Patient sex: M
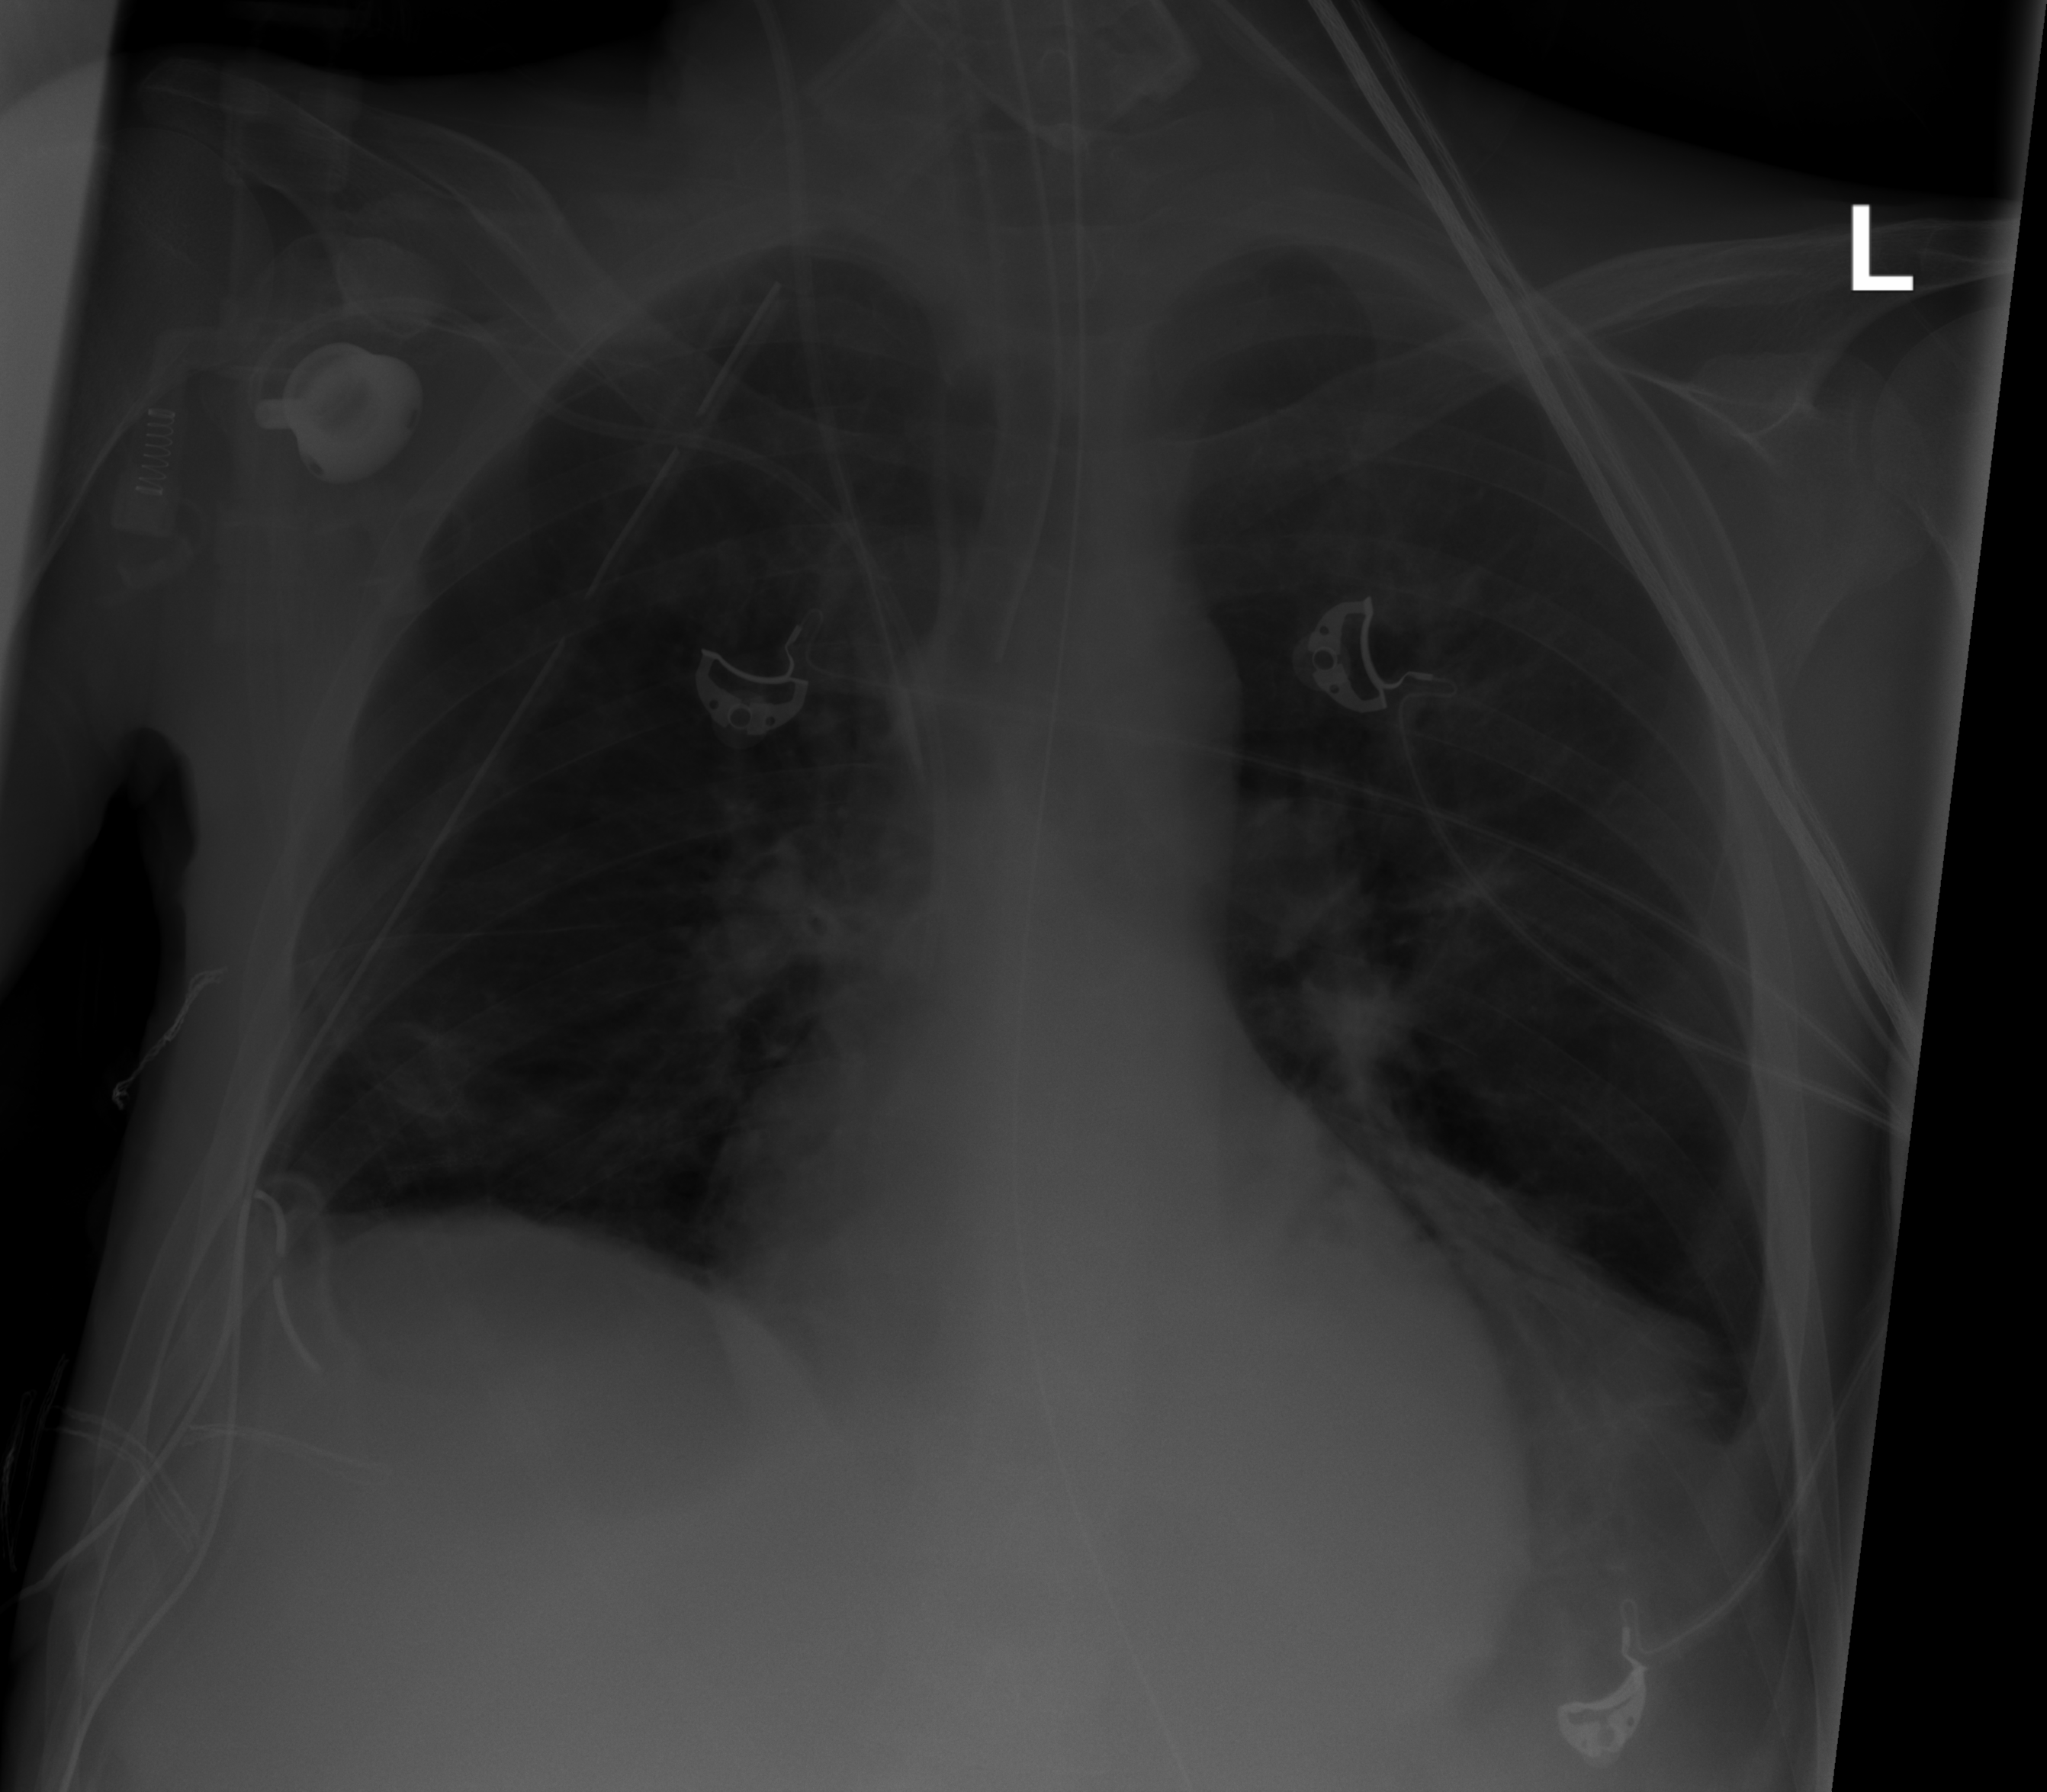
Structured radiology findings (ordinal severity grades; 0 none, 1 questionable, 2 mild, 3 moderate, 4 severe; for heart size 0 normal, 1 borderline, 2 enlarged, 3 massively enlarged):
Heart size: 2
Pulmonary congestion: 0
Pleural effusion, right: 2
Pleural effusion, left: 2
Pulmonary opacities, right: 0
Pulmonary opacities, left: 0
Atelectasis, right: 2
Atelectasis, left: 2